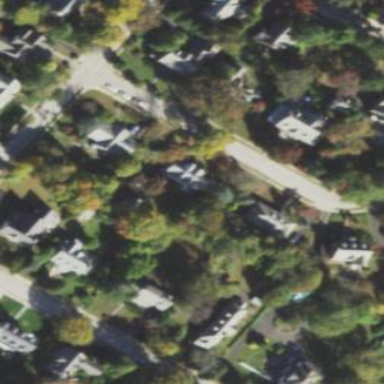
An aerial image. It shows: Residential area.